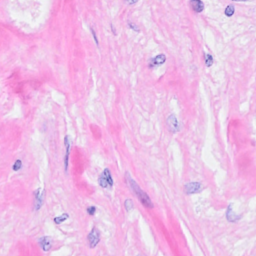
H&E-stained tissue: Breast